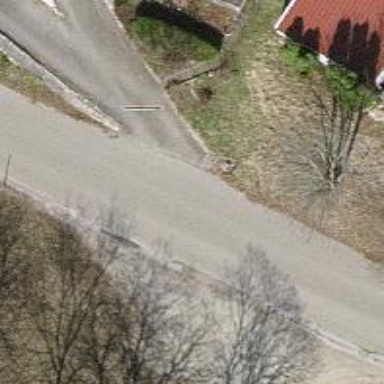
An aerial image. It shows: Residential road.